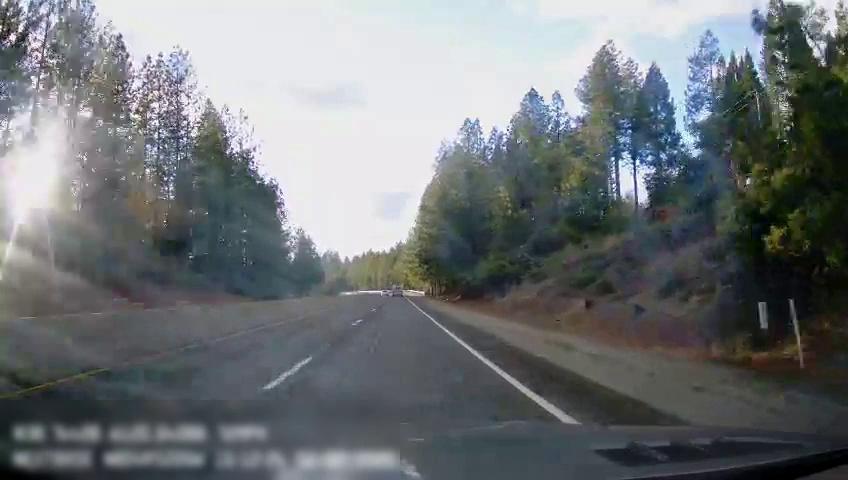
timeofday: Day
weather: Sunny
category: Drivable Space
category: Vehicles | Van
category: Lanes | Alternate Lane
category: Lanes | Current Lane
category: Lanes | Alternate Lane